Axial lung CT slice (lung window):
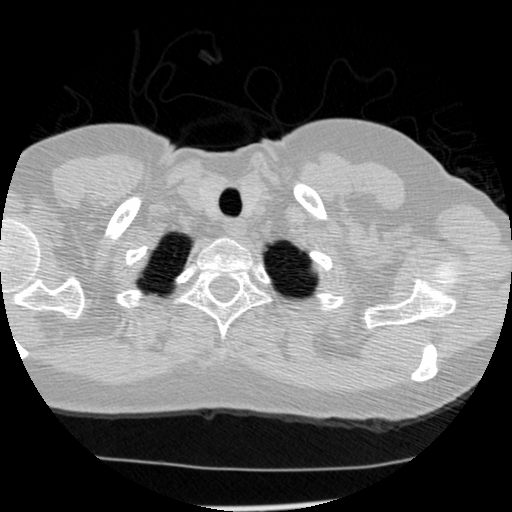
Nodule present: no